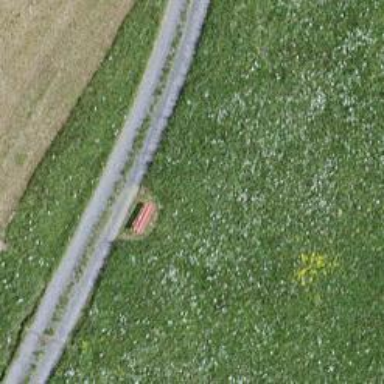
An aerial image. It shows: Red bench.